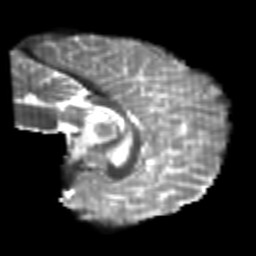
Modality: T2w
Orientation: sagittal
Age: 24
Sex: male
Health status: healthy
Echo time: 0.074 s